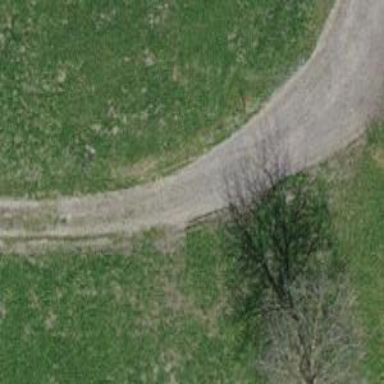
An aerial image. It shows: Gravel track with grade2 quality.